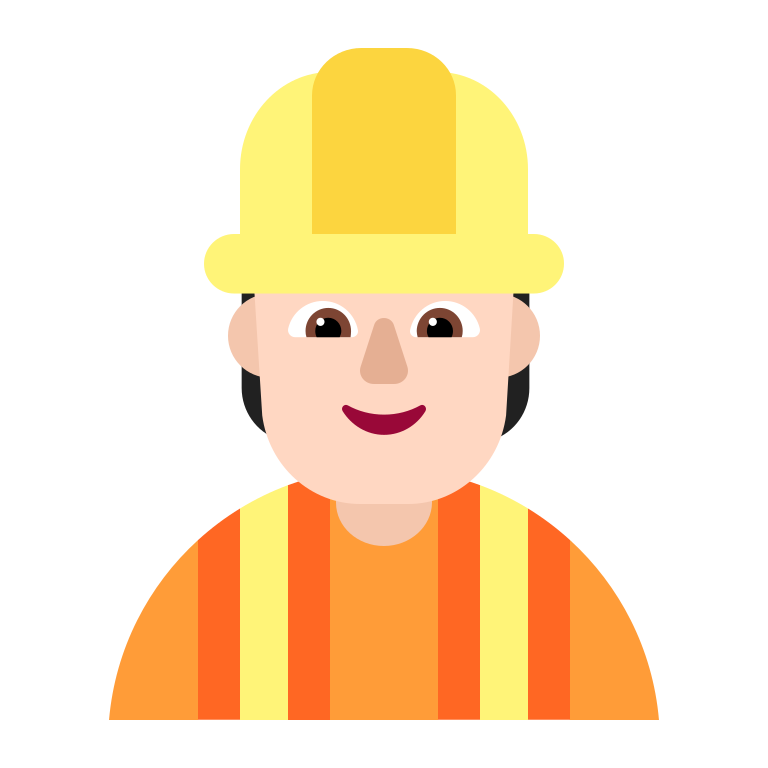
construction worker flat light